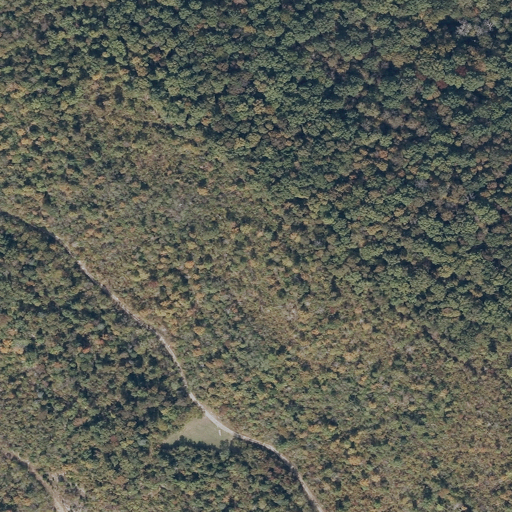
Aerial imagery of ridge(s) in Alabama named Hogyard Ridge containing deciduous forest, shrub, and grassland